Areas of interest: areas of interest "Medical"
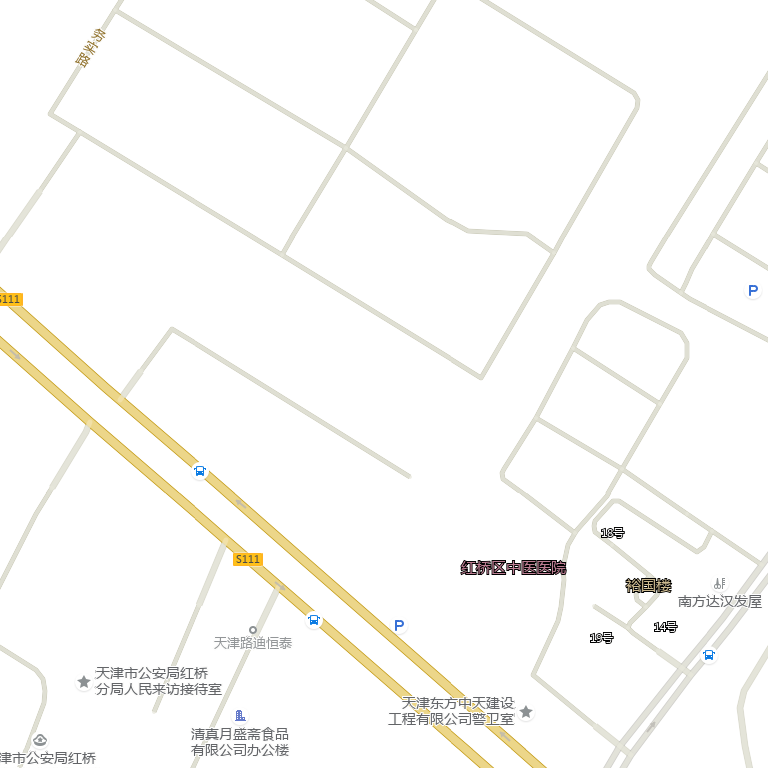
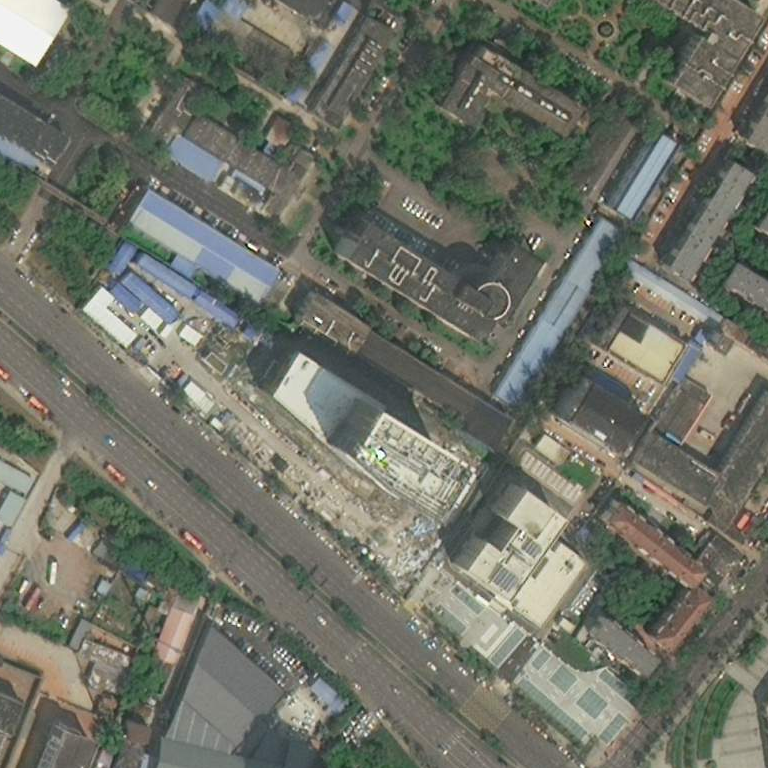